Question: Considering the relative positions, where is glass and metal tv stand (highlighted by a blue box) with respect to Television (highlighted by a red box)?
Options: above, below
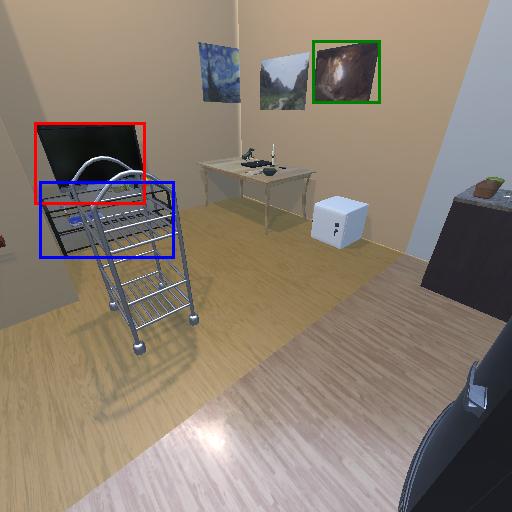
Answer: above